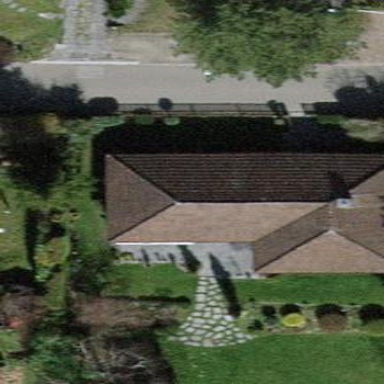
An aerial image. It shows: House with hipped roof.